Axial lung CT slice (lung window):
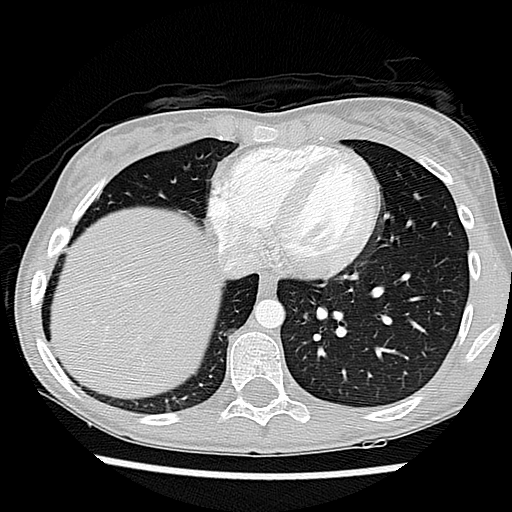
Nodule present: no